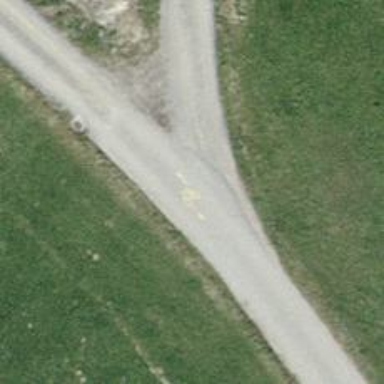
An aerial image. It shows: Pebblestone track with grade2 tracktype.